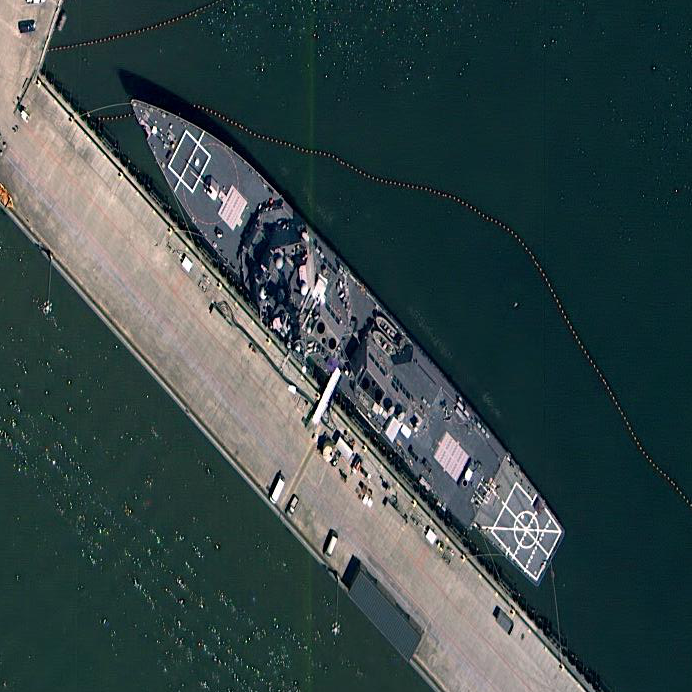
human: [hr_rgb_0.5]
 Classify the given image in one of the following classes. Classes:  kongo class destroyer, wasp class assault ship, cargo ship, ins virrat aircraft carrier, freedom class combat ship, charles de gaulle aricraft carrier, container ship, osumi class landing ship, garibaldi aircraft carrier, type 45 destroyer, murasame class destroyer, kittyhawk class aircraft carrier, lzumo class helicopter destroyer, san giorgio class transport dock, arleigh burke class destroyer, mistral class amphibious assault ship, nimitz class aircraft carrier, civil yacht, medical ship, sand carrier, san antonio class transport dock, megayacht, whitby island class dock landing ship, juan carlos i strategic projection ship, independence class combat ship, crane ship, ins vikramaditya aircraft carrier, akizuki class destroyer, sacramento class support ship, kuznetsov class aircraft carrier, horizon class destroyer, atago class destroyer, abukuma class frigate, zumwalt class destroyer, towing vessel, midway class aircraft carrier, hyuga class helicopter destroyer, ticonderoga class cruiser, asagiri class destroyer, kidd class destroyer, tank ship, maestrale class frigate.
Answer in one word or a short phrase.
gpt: Arleigh Burke class destroyer